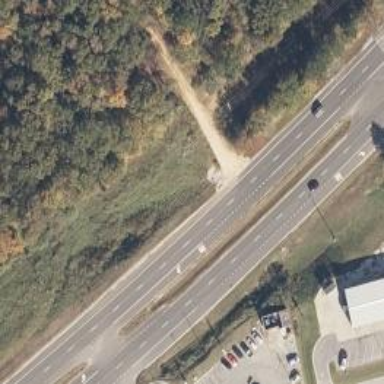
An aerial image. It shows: Trunk highway with asphalt surface forming part of route.